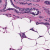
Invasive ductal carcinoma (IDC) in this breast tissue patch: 0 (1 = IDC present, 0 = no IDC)